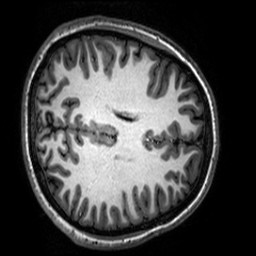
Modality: T1w
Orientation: axial